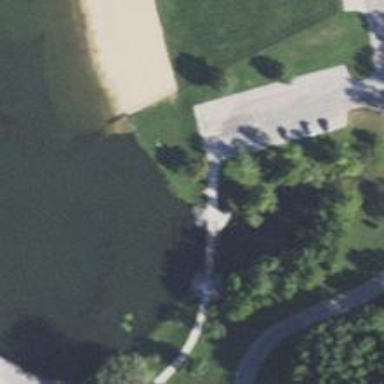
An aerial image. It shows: Historical footway bridge.